Question: I'm a newbie in React Native and have just upgraded to 'react-navigation-5'
And I'm struggling to replace the old 'listener' function with the new hook 'useFocusEffect'
Here's the old function:
'''
const loadTrips = useCallback(async() => {
setError(null);
setIsRefreshing(true);
try {
dispatch(tripActions.fetchTrip());
} catch (error) {
console.log(error);
setError(error.message);
}
setIsRefreshing(false);
},[dispatch, setIsRefreshing, setError]);
*********************************************************
// This is the old function
useEffect(() => {
const willFocus = props.navigation.addListener(
'willFocus',
loadTrips
);
return () => {willFocus.remove();}
},[loadTrips]);
*********************************************************
useEffect(() => {
setIsLoading(true);
loadTrips().then(
setIsLoading(false),
);
}, [dispatch, loadTrips])
'''
I tried to pass the 'loadtrips' function to 'useFocusEffect' but it shows error
'''
useFocusEffect(loadTrips)
'''

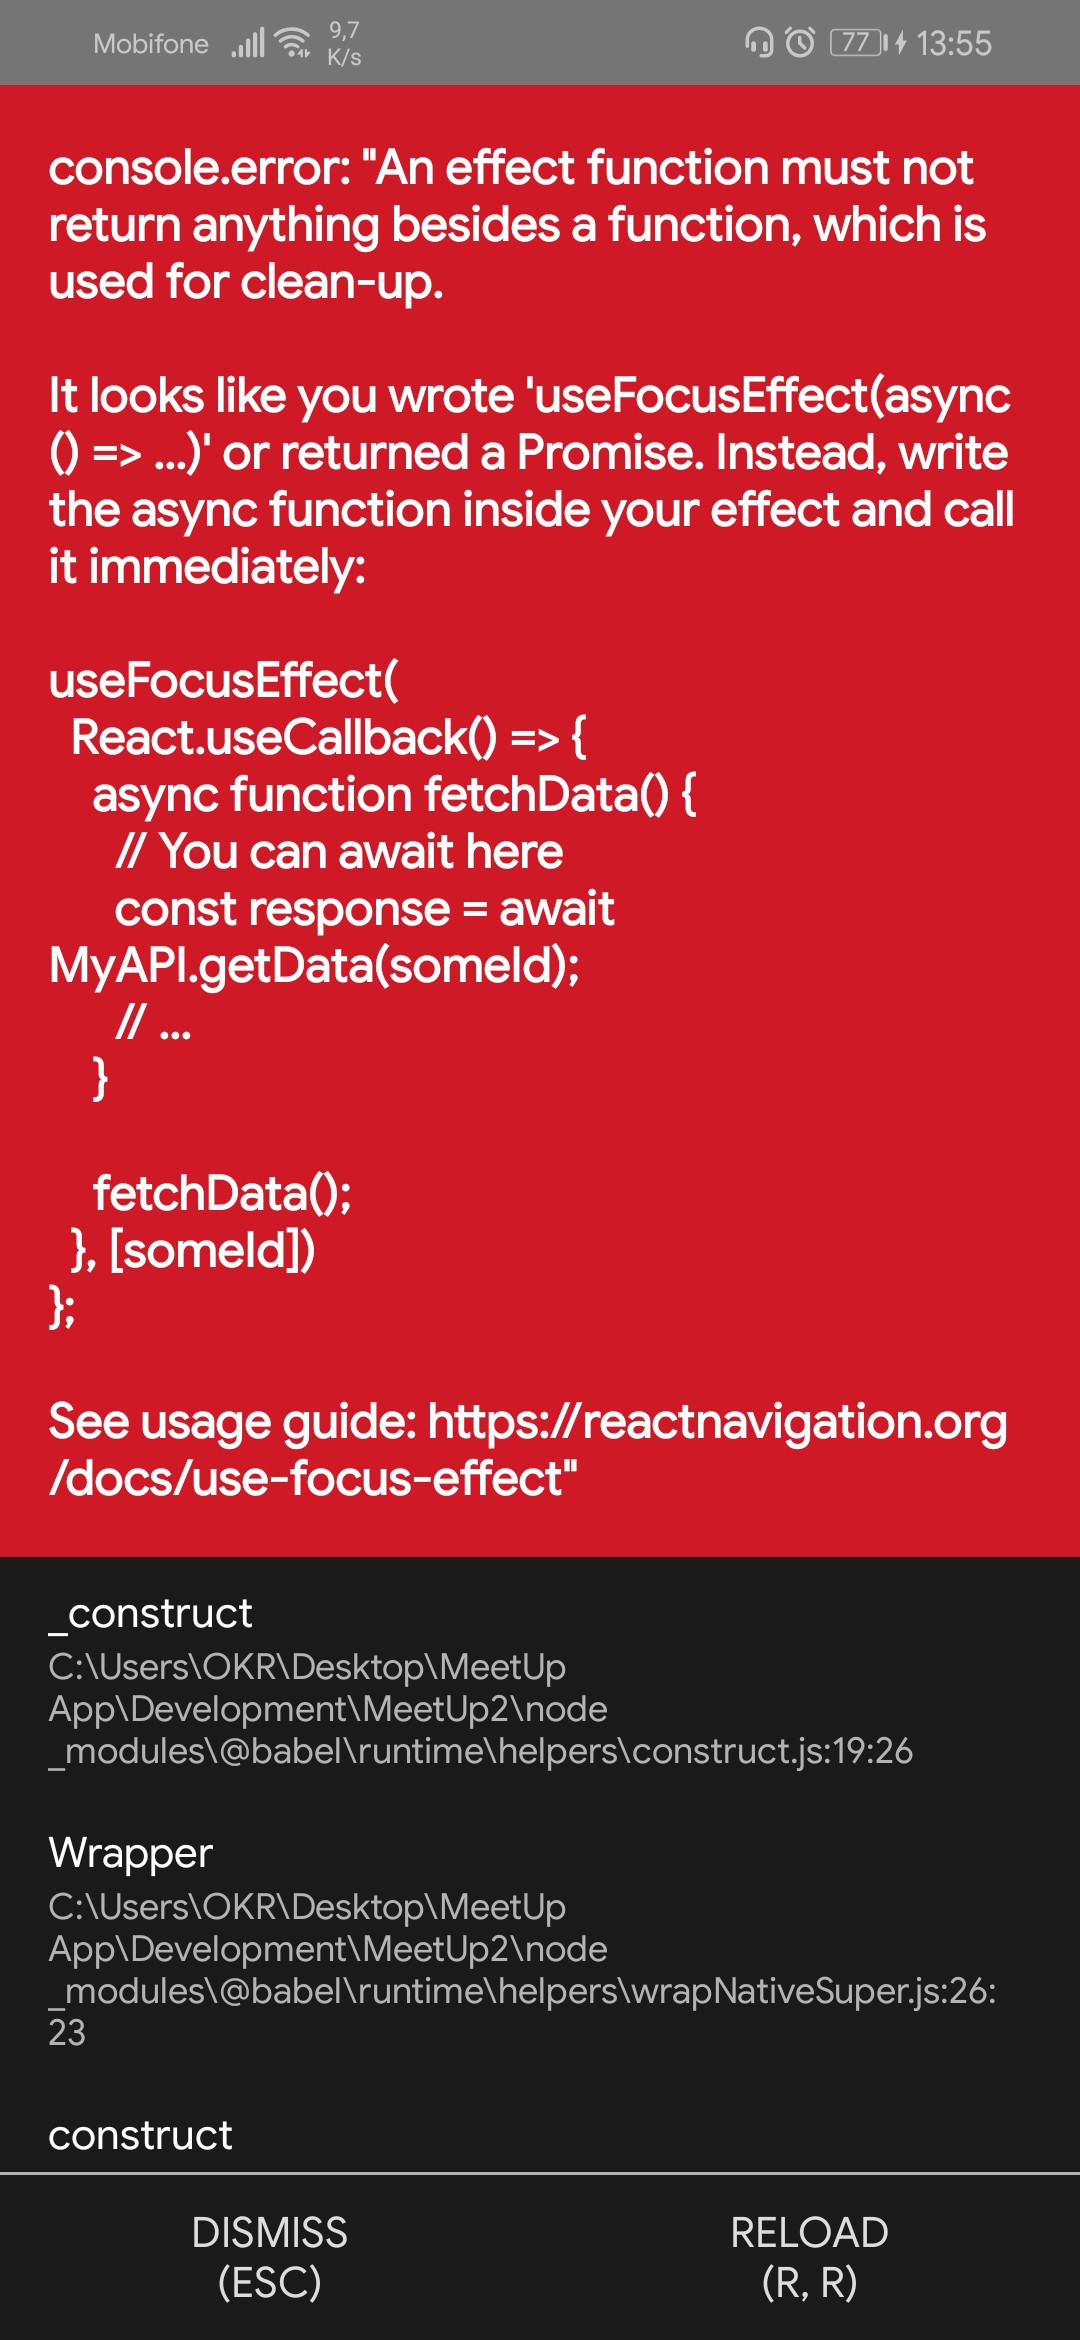
Answer: You can simply pass in the 'loadTrips' function to 'useFocusEffect'
'''
const loadTrips = useCallback(async() => {
setError(null);
setIsRefreshing(true);
try {
dispatch(tripActions.fetchTrip());
} catch (error) {
console.log(error);
setError(error.message);
}
setIsRefreshing(false);
},[dispatch, setIsRefreshing, setError]);
useFocusEffect(useCallback(() => loadTrips(), [dispatch, setIsRefreshing, setError]));
'''